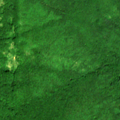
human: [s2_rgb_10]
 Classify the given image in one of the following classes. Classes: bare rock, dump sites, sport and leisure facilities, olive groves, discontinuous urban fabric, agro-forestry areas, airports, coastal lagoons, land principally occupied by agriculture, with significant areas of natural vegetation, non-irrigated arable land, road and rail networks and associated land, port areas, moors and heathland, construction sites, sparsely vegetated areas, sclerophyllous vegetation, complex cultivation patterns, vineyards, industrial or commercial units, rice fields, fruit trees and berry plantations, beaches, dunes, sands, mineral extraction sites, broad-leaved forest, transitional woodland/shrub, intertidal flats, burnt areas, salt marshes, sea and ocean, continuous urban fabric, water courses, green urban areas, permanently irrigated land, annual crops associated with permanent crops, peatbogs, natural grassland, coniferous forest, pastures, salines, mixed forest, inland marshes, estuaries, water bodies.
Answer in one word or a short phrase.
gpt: broad-leaved forest